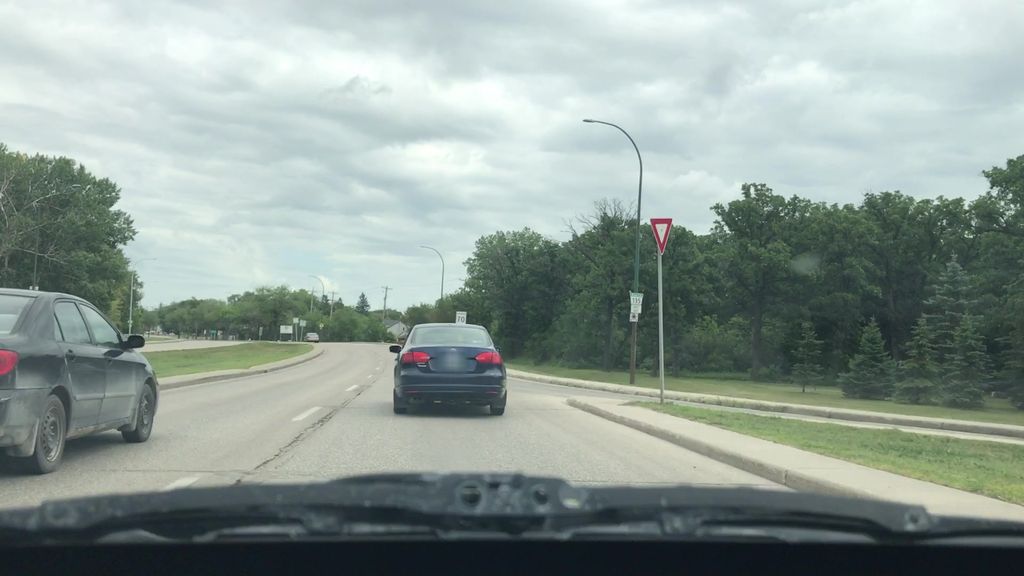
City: winnipeg